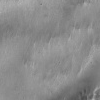
Atmospheric dust classification: not_dusty